Field crop: maize
Growth stage: 2
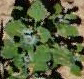
Species: chenopodium